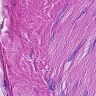
Metastatic tissue present: no